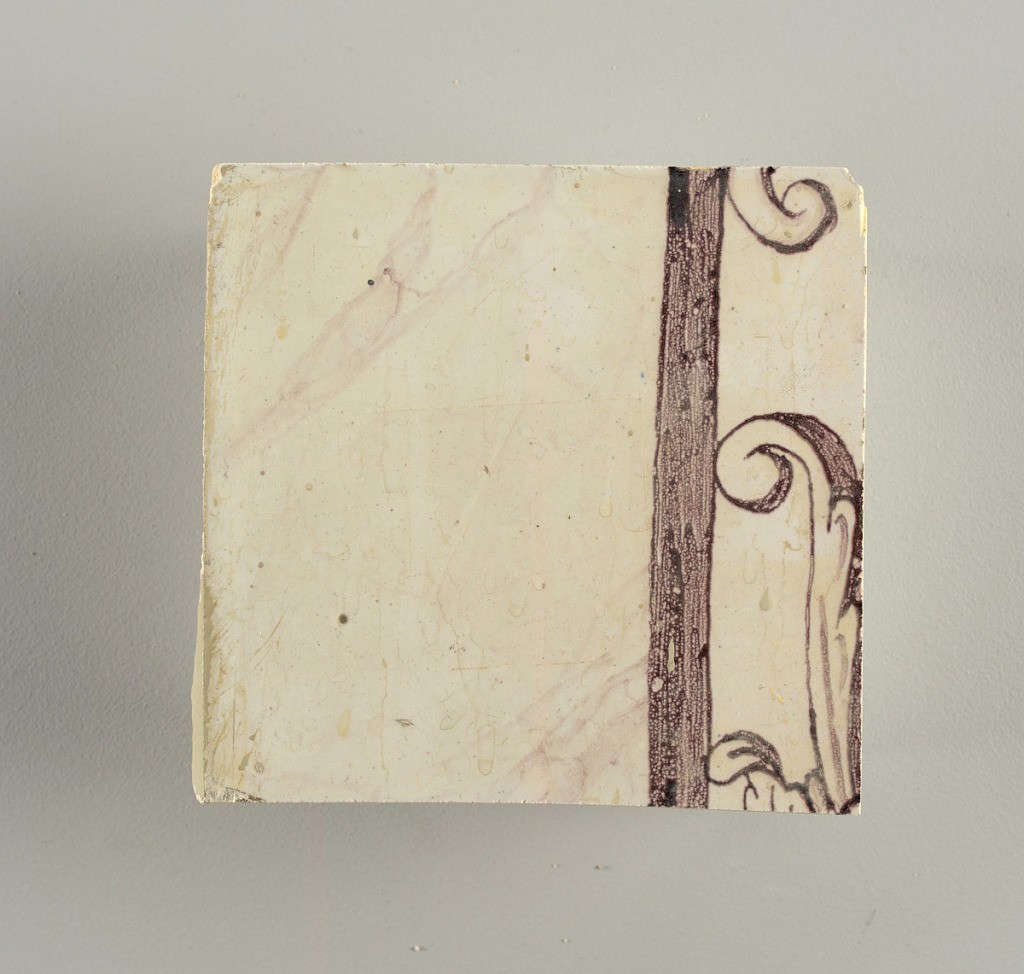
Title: Wall facing
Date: ca. 1725
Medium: tin-glazed earthenware, underglaze
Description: Running design for a frieze or a dado, composed of scrolls of foliage and strapwork, and four repeating motifs--a seated woman in a small upright oval medallion, a putto seated on a rocailled base, and strapwork in axial pattern.  The various panels, A to F, show various repeats of the same design, all being five tiles high and a varying number of tiles wide.